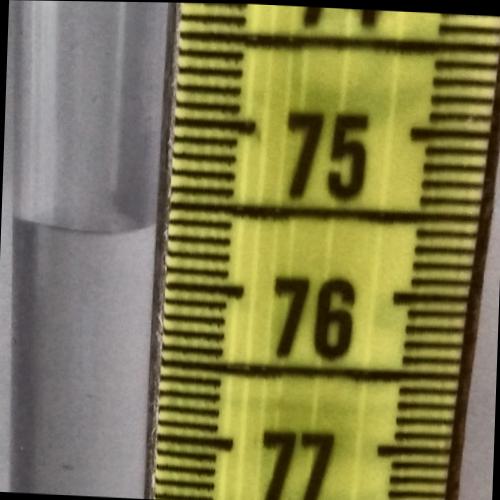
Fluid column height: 75.7 cm